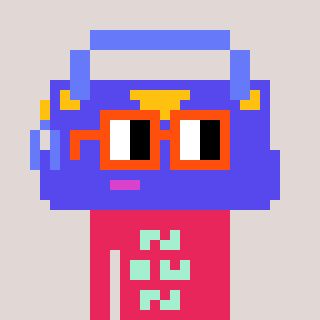
a pixel art character with square orange glasses, a bag-shaped head and a redpinkish-colored body on a warm background